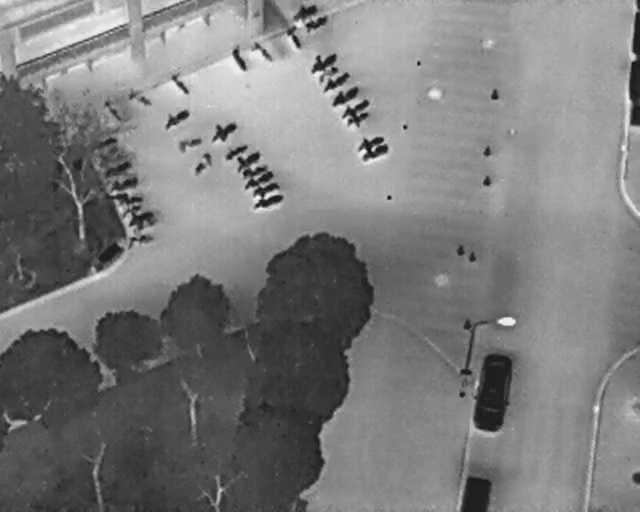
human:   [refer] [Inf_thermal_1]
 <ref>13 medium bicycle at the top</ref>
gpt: <box>[[57, 26, 59, 32, 150], [56, 24, 58, 30, 161], [54, 20, 56, 25, 154], [54, 17, 56, 24, 154], [52, 15, 54, 22, 152], [51, 12, 53, 19, 152], [48, 8, 51, 15, 152], [48, 1, 50, 7, 155], [46, 0, 48, 4, 155], [38, 8, 43, 11, 135], [34, 10, 39, 12, 154], [33, 22, 36, 28, 143], [36, 26, 37, 32, 143]]</box>

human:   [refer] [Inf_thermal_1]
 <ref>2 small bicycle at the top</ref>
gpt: <box>[[50, 11, 52, 16, 152], [43, 6, 47, 8, 152]]</box>